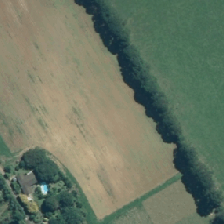
Land cover: shortrotation_cropland